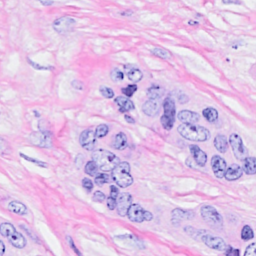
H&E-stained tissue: Breast